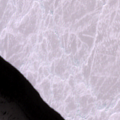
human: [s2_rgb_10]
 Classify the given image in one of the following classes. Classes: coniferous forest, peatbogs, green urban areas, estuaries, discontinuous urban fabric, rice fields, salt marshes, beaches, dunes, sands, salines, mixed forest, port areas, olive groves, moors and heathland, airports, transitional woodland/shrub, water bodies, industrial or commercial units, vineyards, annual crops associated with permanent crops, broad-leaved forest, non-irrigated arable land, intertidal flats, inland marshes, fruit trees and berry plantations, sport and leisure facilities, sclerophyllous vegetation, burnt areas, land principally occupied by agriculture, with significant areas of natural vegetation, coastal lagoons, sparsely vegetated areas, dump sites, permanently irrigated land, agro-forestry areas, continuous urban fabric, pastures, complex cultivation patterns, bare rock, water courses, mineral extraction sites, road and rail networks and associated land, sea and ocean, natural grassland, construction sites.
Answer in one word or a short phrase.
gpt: sea and ocean